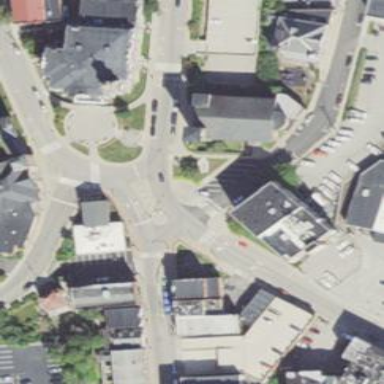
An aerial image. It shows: Square with junction.